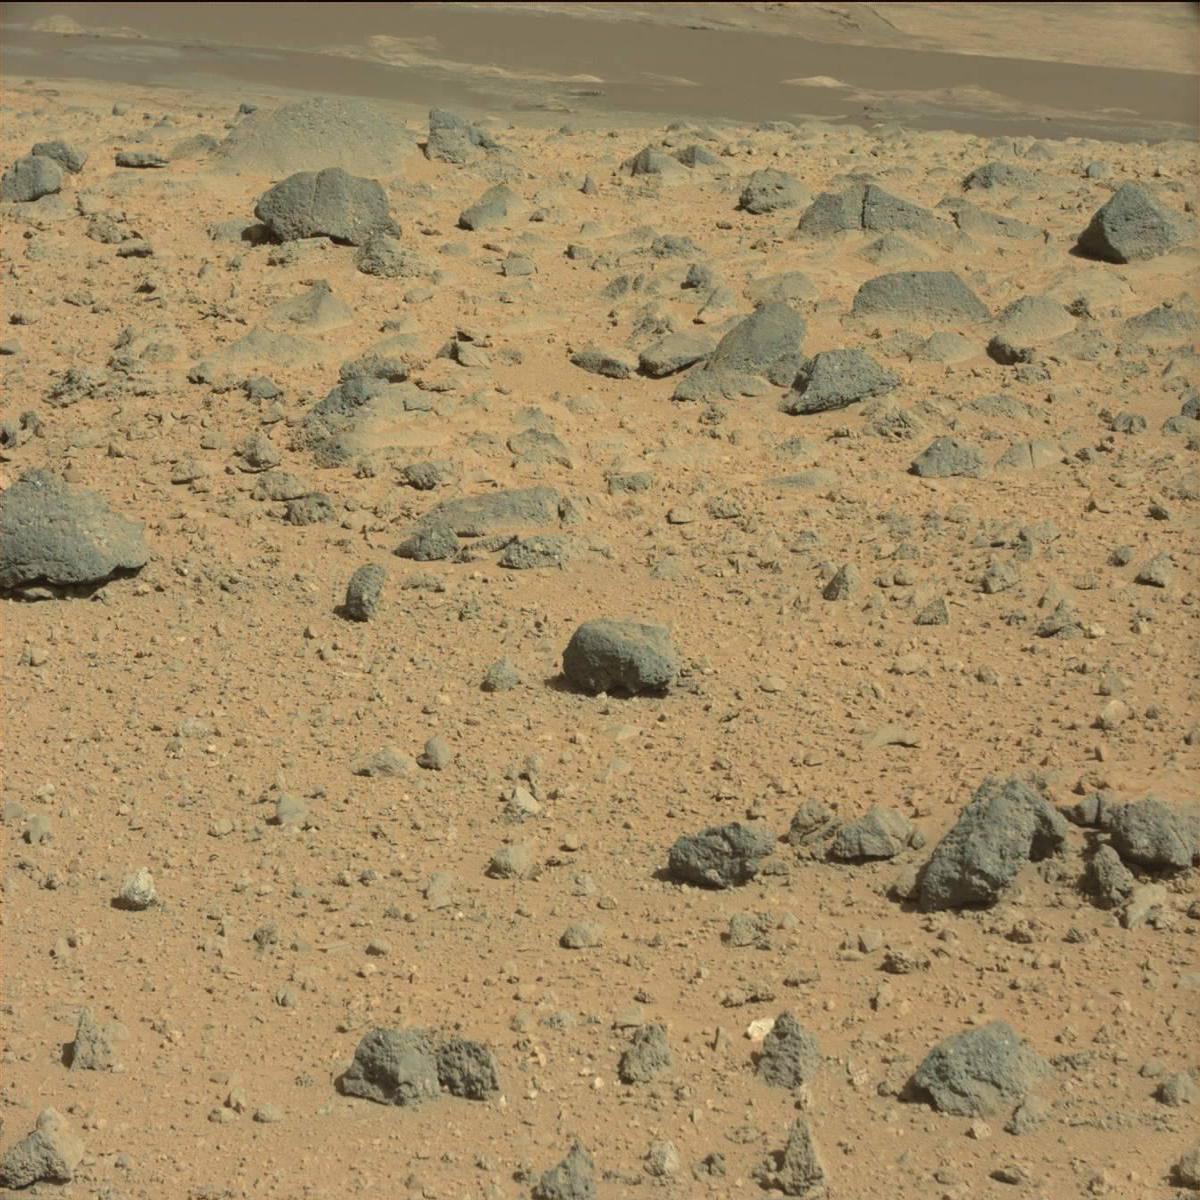
Terrain classes present: Bedrock, Ridge, Rock, Sand / Soil